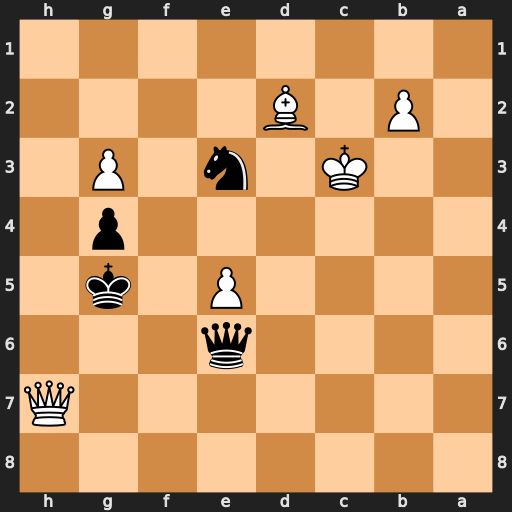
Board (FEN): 8/7Q/4q3/4P1k1/6p1/2K1n1P1/1P1B4/8
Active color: b
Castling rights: -
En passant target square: -
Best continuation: Qc4#